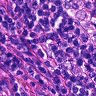
Metastatic tissue present: no